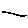
Label: line